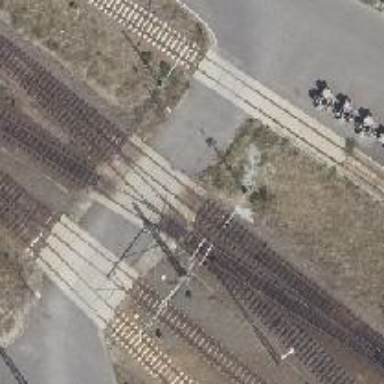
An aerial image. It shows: Level crossing along the railway.